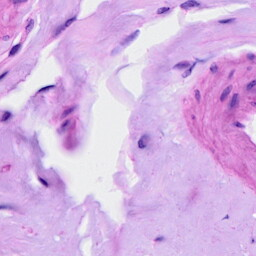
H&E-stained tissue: Ovarian